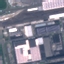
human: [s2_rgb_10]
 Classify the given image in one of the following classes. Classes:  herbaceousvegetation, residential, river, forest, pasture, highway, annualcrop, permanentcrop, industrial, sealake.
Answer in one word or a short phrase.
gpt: Industrial